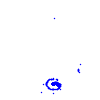
Particle: electron